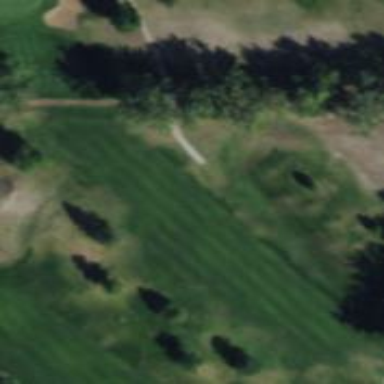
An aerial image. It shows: View of golf hole.